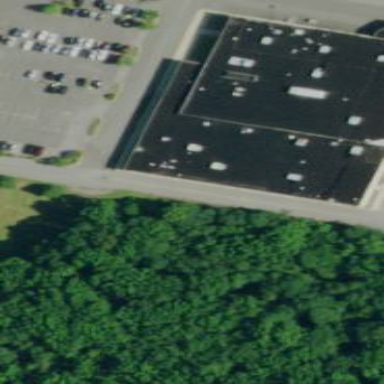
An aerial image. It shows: Commercial building.